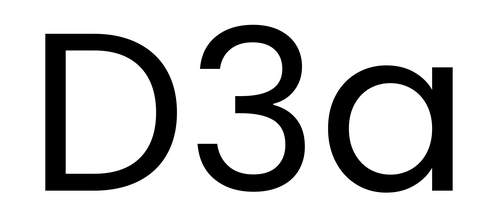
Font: Poppins-Regular